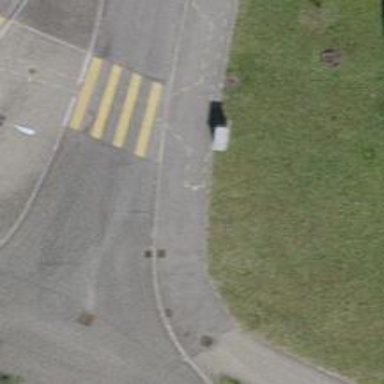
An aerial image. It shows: Power utility street cabinet.